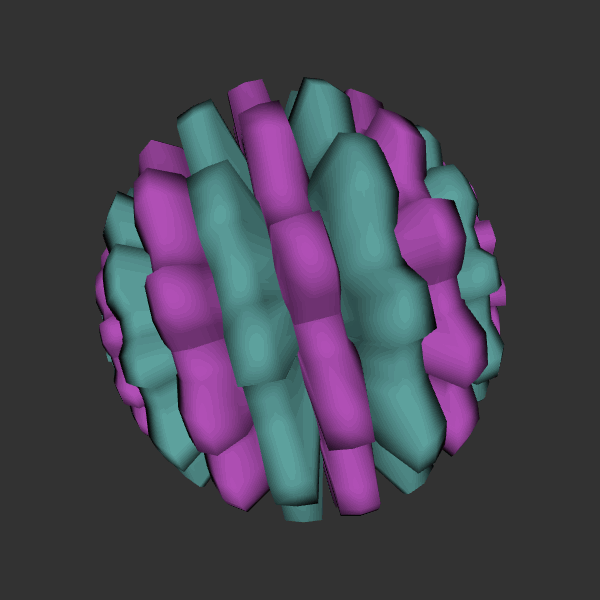
Background: dark